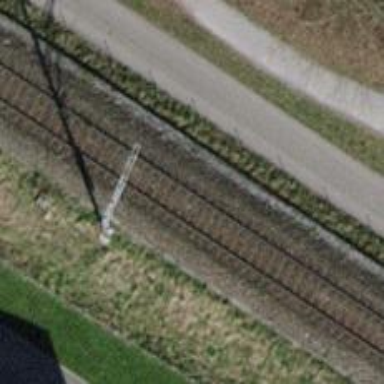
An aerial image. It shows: Railway milestone.